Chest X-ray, PA view. Patient: 73 years old, sex M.
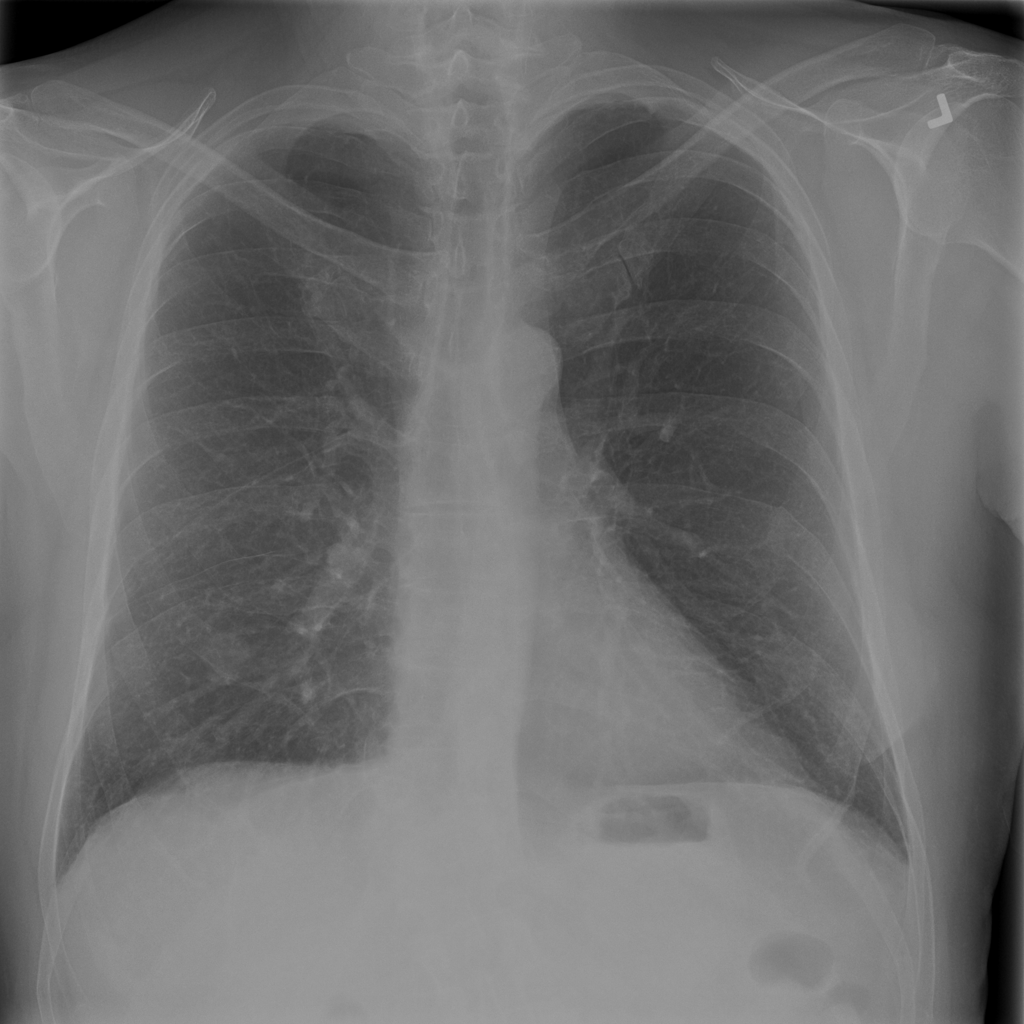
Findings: Nodule